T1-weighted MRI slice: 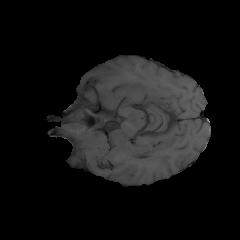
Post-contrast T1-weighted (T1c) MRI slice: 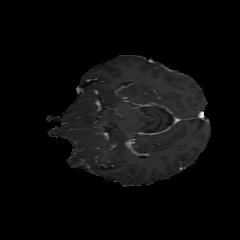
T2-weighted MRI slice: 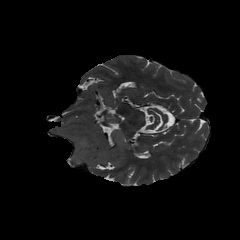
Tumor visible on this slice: yes